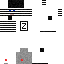
A female human skin with dark skin, wearing brown long hair dressed in a blue hoodie and black pants, featuring a closed mouth.